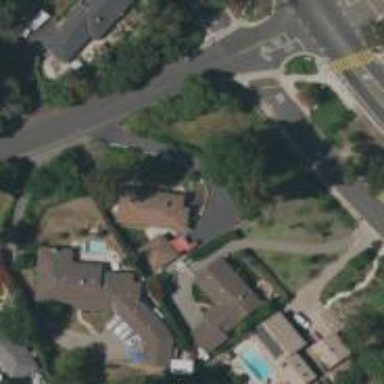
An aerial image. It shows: Driveway.